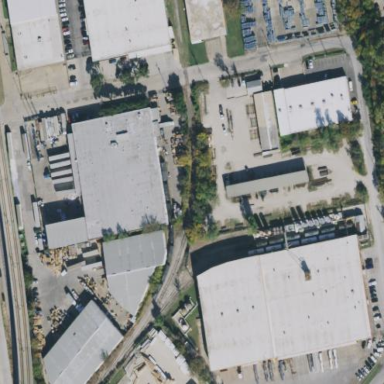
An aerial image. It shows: Warehouse.